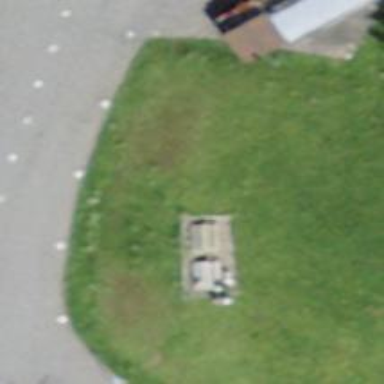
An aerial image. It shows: Picnic table located in leisure land area.